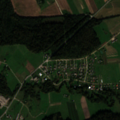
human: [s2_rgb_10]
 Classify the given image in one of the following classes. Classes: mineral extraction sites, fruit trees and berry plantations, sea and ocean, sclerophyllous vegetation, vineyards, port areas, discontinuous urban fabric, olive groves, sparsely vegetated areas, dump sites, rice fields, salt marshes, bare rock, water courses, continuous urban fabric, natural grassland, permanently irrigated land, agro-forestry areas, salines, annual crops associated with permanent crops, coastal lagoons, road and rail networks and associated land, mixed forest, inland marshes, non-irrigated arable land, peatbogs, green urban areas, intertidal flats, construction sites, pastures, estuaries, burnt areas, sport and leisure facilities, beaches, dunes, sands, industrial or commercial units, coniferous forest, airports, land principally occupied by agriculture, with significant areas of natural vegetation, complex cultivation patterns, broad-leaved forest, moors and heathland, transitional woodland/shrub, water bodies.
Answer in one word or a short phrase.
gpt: discontinuous urban fabric, industrial or commercial units, non-irrigated arable land, land principally occupied by agriculture, with significant areas of natural vegetation, coniferous forest, mixed forest